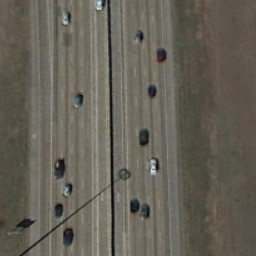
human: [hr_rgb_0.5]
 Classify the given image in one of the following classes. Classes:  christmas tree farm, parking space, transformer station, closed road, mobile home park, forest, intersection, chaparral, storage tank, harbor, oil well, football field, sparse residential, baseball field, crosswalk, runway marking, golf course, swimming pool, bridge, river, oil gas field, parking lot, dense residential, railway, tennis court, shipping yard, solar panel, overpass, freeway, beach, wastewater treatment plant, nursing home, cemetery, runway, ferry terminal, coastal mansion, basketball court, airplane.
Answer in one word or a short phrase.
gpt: freeway